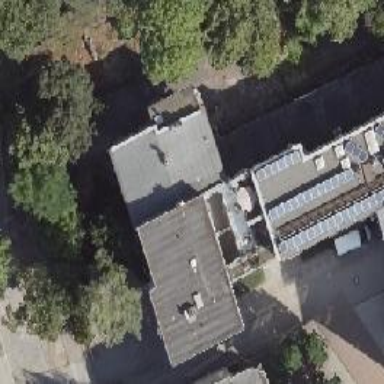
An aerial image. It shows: Commercial building with gabled roof.